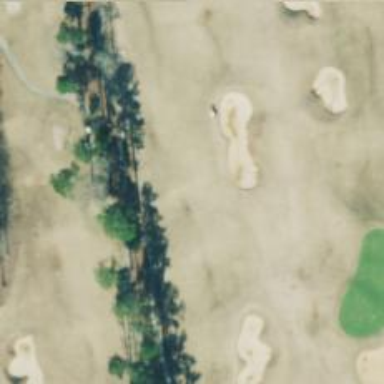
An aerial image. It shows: Golf hole.